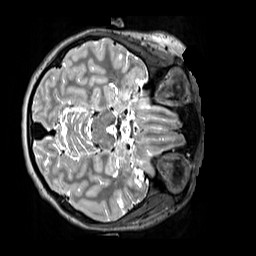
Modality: T2w
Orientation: axial
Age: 14
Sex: female
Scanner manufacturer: siemens
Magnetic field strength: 3 T
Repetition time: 3.2 s
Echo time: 0.408 s